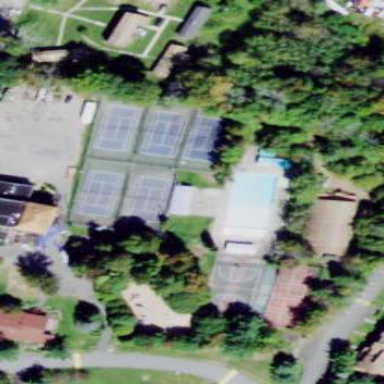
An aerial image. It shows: Tennis court on pitch designated for leisure land.